Interaction volume radius: 10 \u00c5
Interaction volume height: 10 \u00c5
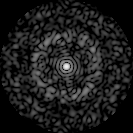
Disorder parameter: 0.8278